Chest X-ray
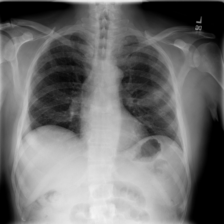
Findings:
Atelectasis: negative
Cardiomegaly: negative
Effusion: negative
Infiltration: negative
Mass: negative
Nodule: negative
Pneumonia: negative
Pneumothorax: negative
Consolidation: negative
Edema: negative
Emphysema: negative
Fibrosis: positive
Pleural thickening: negative
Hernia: negative